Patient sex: M
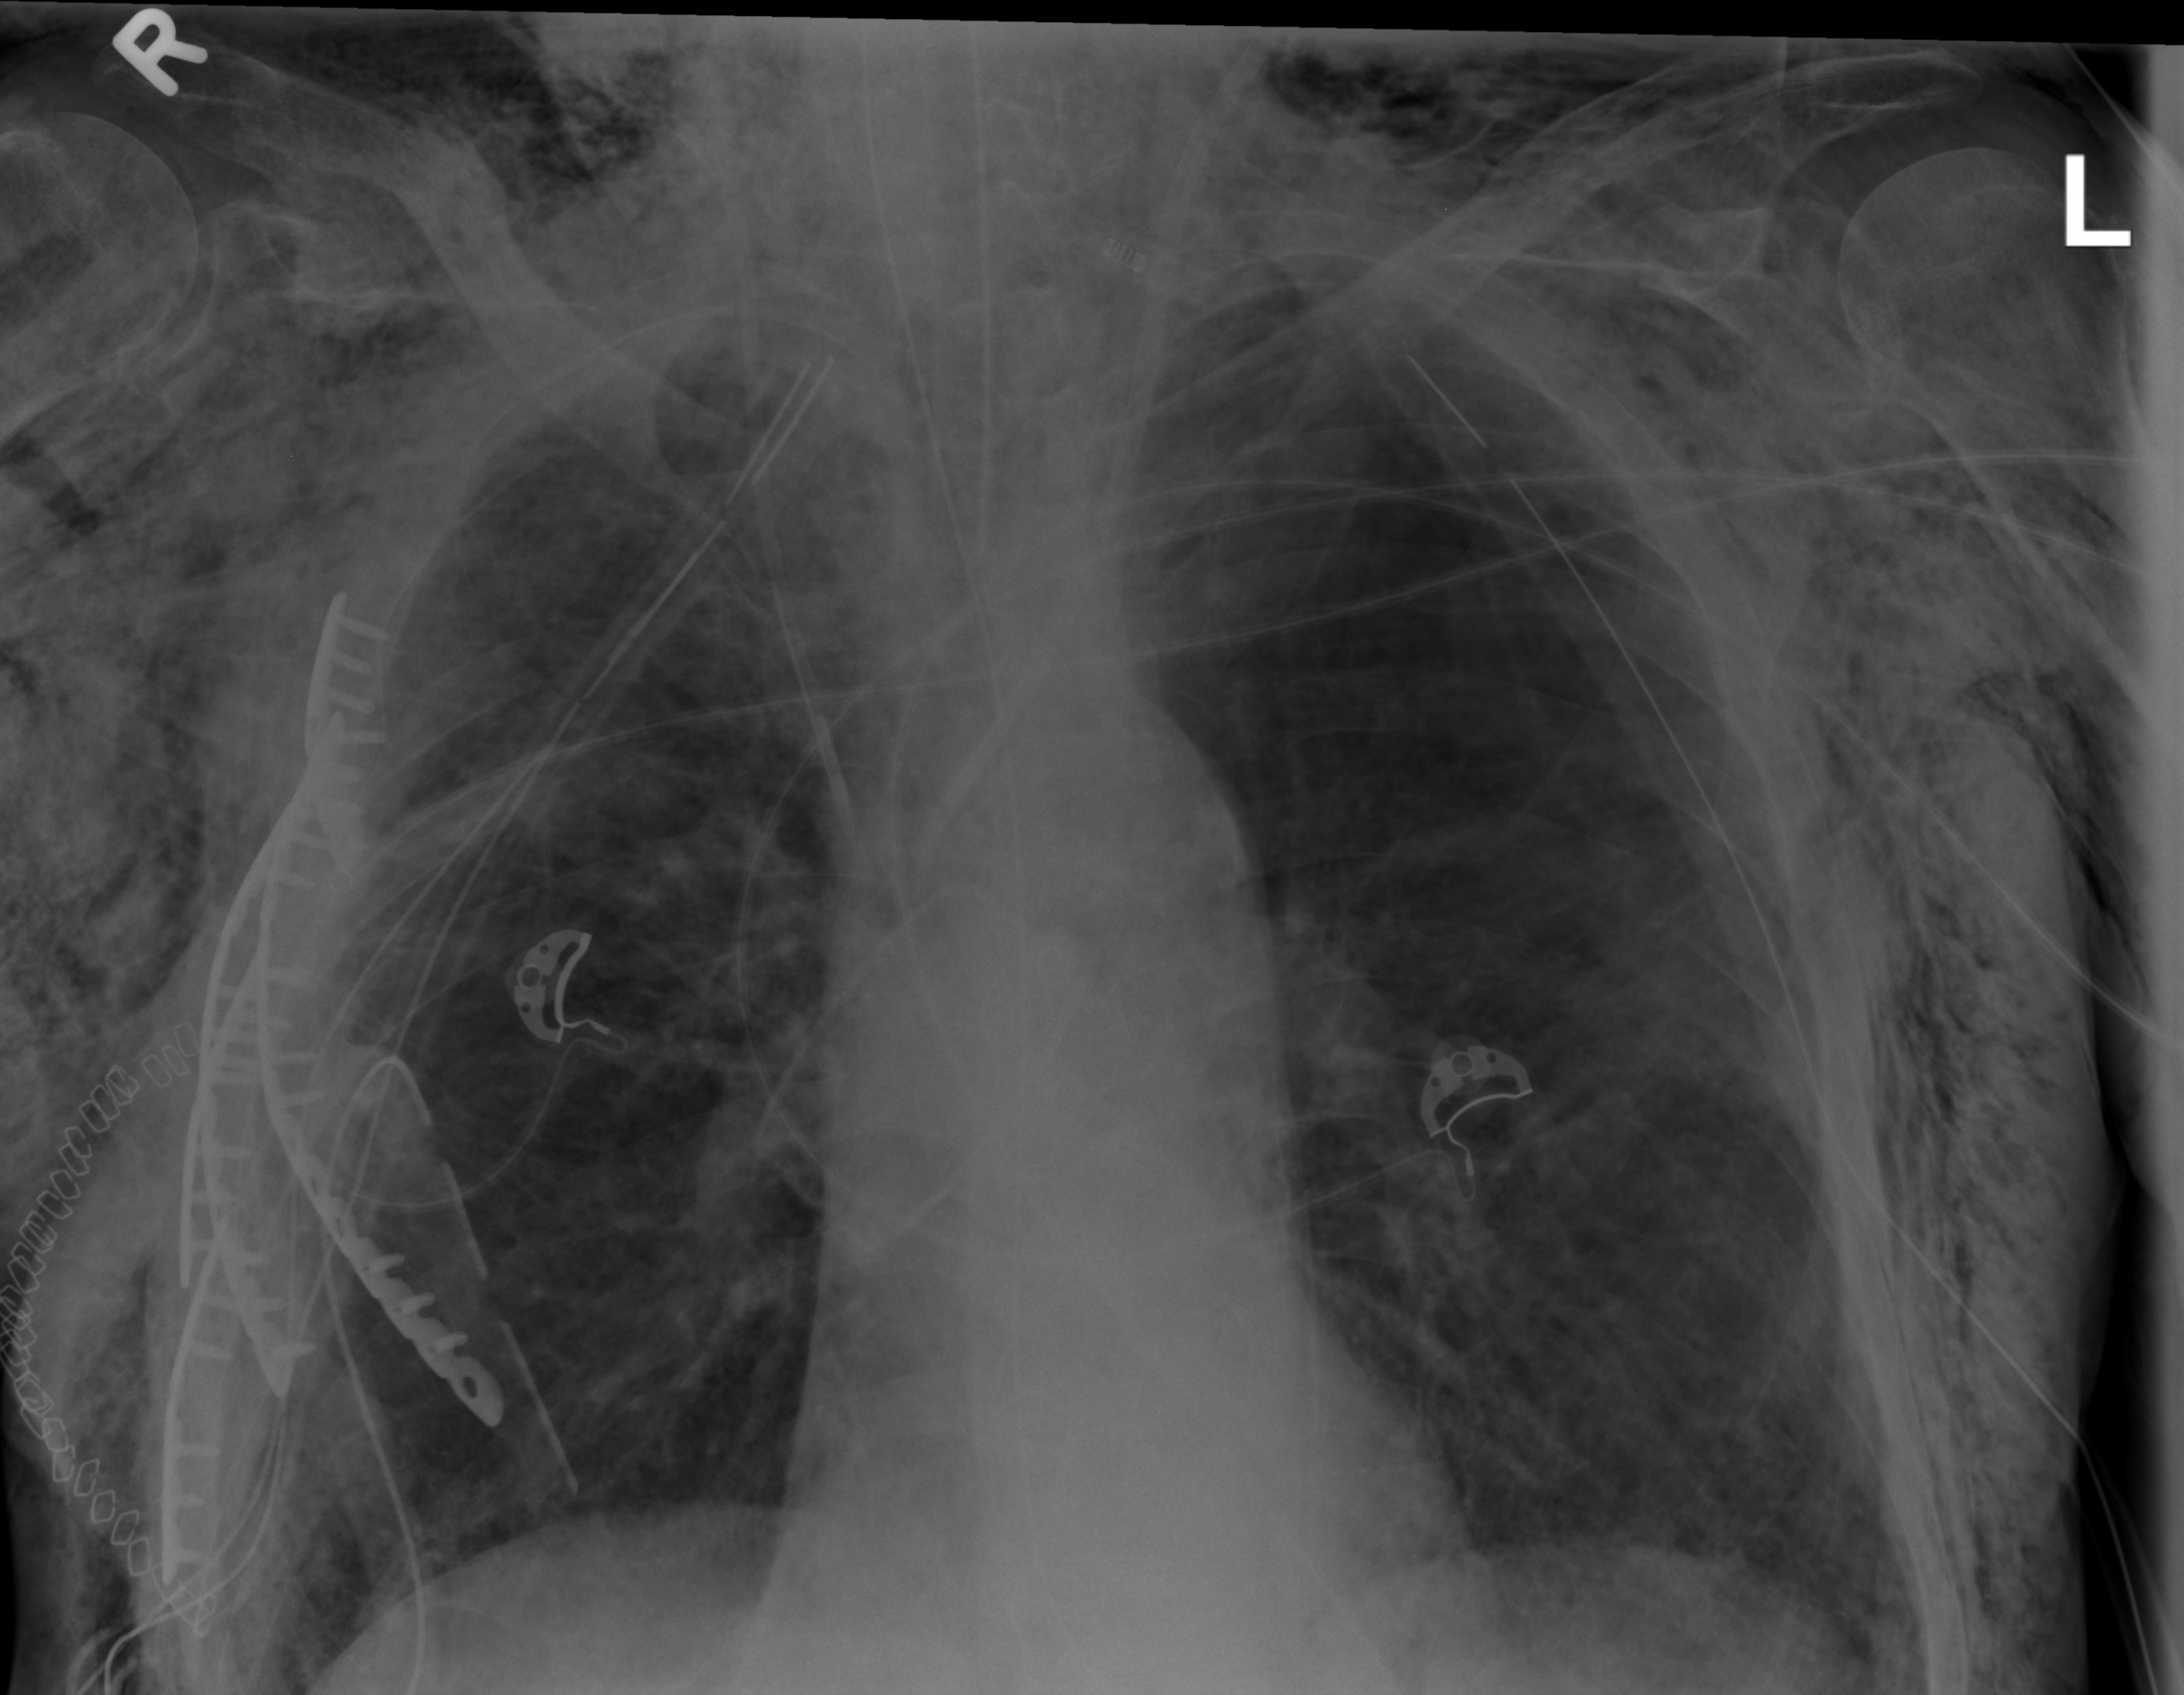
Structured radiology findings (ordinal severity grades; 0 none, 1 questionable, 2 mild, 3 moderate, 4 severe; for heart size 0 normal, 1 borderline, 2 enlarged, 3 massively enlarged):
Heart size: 0
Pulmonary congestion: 0
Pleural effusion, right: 0
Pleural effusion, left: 0
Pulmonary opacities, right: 0
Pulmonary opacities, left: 0
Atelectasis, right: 2
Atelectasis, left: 0